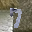
Label: 7